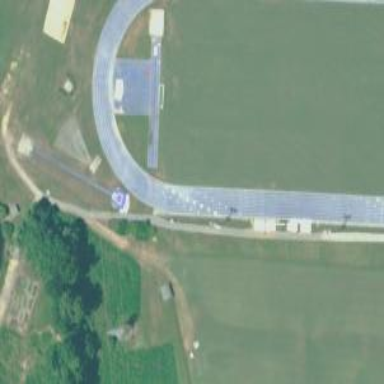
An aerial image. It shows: Track made of rubber surface in leisure land.